九年级 · 解析几何
如图, $A C$ 是 $\odot O$ 的直径, 弦 $B D \perp A O$, 垂足为点 $E$, 连接 $B C$, 过点 $O$ 作 $O F \perp B C$, 垂足为点 $F$, 若 $B D=8 \mathrm{~cm}, A E=2 \mathrm{~cm}$, 则 $O F$ 的长度是 $\qquad$ $\mathrm{cm}$.

    (第 17 题)

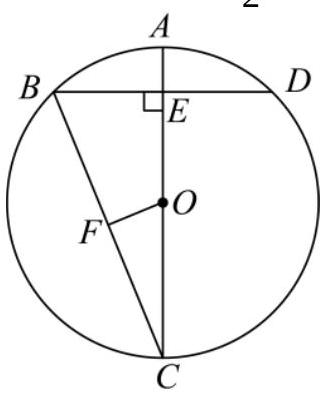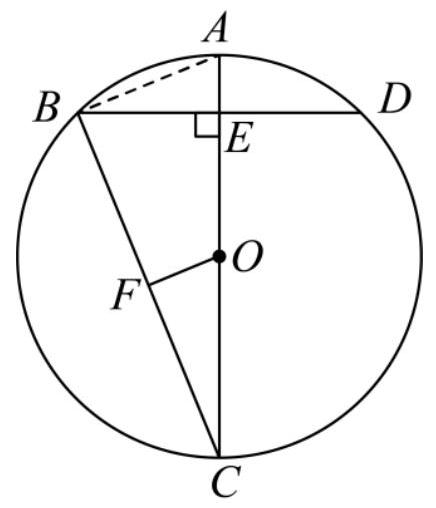
答案:  $\sqrt{5}$

解析: 连接 $A B$, 根据垂径定理求出 $B E$, 根据勾股定理求出 $A B$, 根据三角形中位线定理计算, 得到答案.

【详解】解：连接 $A B$,

$\because B D \perp A O$,

$\therefore B E=E D=\frac{1}{2} B D=4$,

由勾股定理得, $A B=\sqrt{A E^{2}+B E^{2}}=2 \sqrt{5}$,

$\because O F \perp B C$,

$\therefore C F=F B$, 又 $C O=O A$,

$\therefore O F=\frac{1}{2} A B=\sqrt{5}(\mathrm{~cm})$,

故答案为: $\sqrt{5}$.

【点睛】本题考查的是垂径定理、勾股定理, 掌握垂直于弦的直径平分弦是解题的关键.